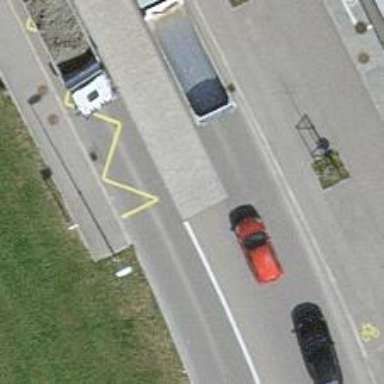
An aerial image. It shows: Bus stop with designated stop position for public transport.